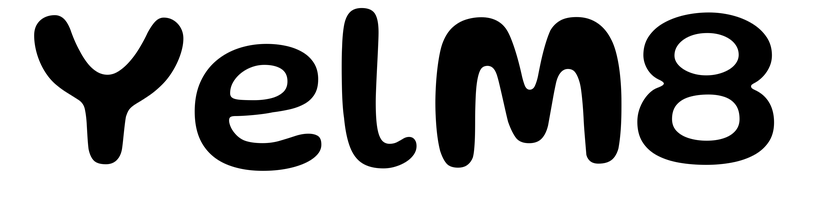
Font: Gluten_Medium